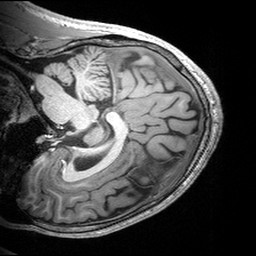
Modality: T1w
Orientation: sagittal
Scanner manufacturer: siemens
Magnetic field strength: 3 T
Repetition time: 2.53 s
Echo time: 0.00299 s